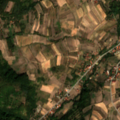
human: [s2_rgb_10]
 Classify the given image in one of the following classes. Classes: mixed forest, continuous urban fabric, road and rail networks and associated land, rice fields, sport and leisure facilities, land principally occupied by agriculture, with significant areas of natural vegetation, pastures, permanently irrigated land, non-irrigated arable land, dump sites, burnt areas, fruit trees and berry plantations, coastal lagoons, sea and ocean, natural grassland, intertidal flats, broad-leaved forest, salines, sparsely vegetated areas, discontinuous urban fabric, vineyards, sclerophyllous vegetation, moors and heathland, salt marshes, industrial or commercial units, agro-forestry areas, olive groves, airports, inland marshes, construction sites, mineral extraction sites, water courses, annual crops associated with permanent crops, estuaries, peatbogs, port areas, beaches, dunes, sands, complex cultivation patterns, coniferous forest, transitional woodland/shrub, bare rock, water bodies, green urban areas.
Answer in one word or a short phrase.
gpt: discontinuous urban fabric, non-irrigated arable land, complex cultivation patterns, land principally occupied by agriculture, with significant areas of natural vegetation, broad-leaved forest